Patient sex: M
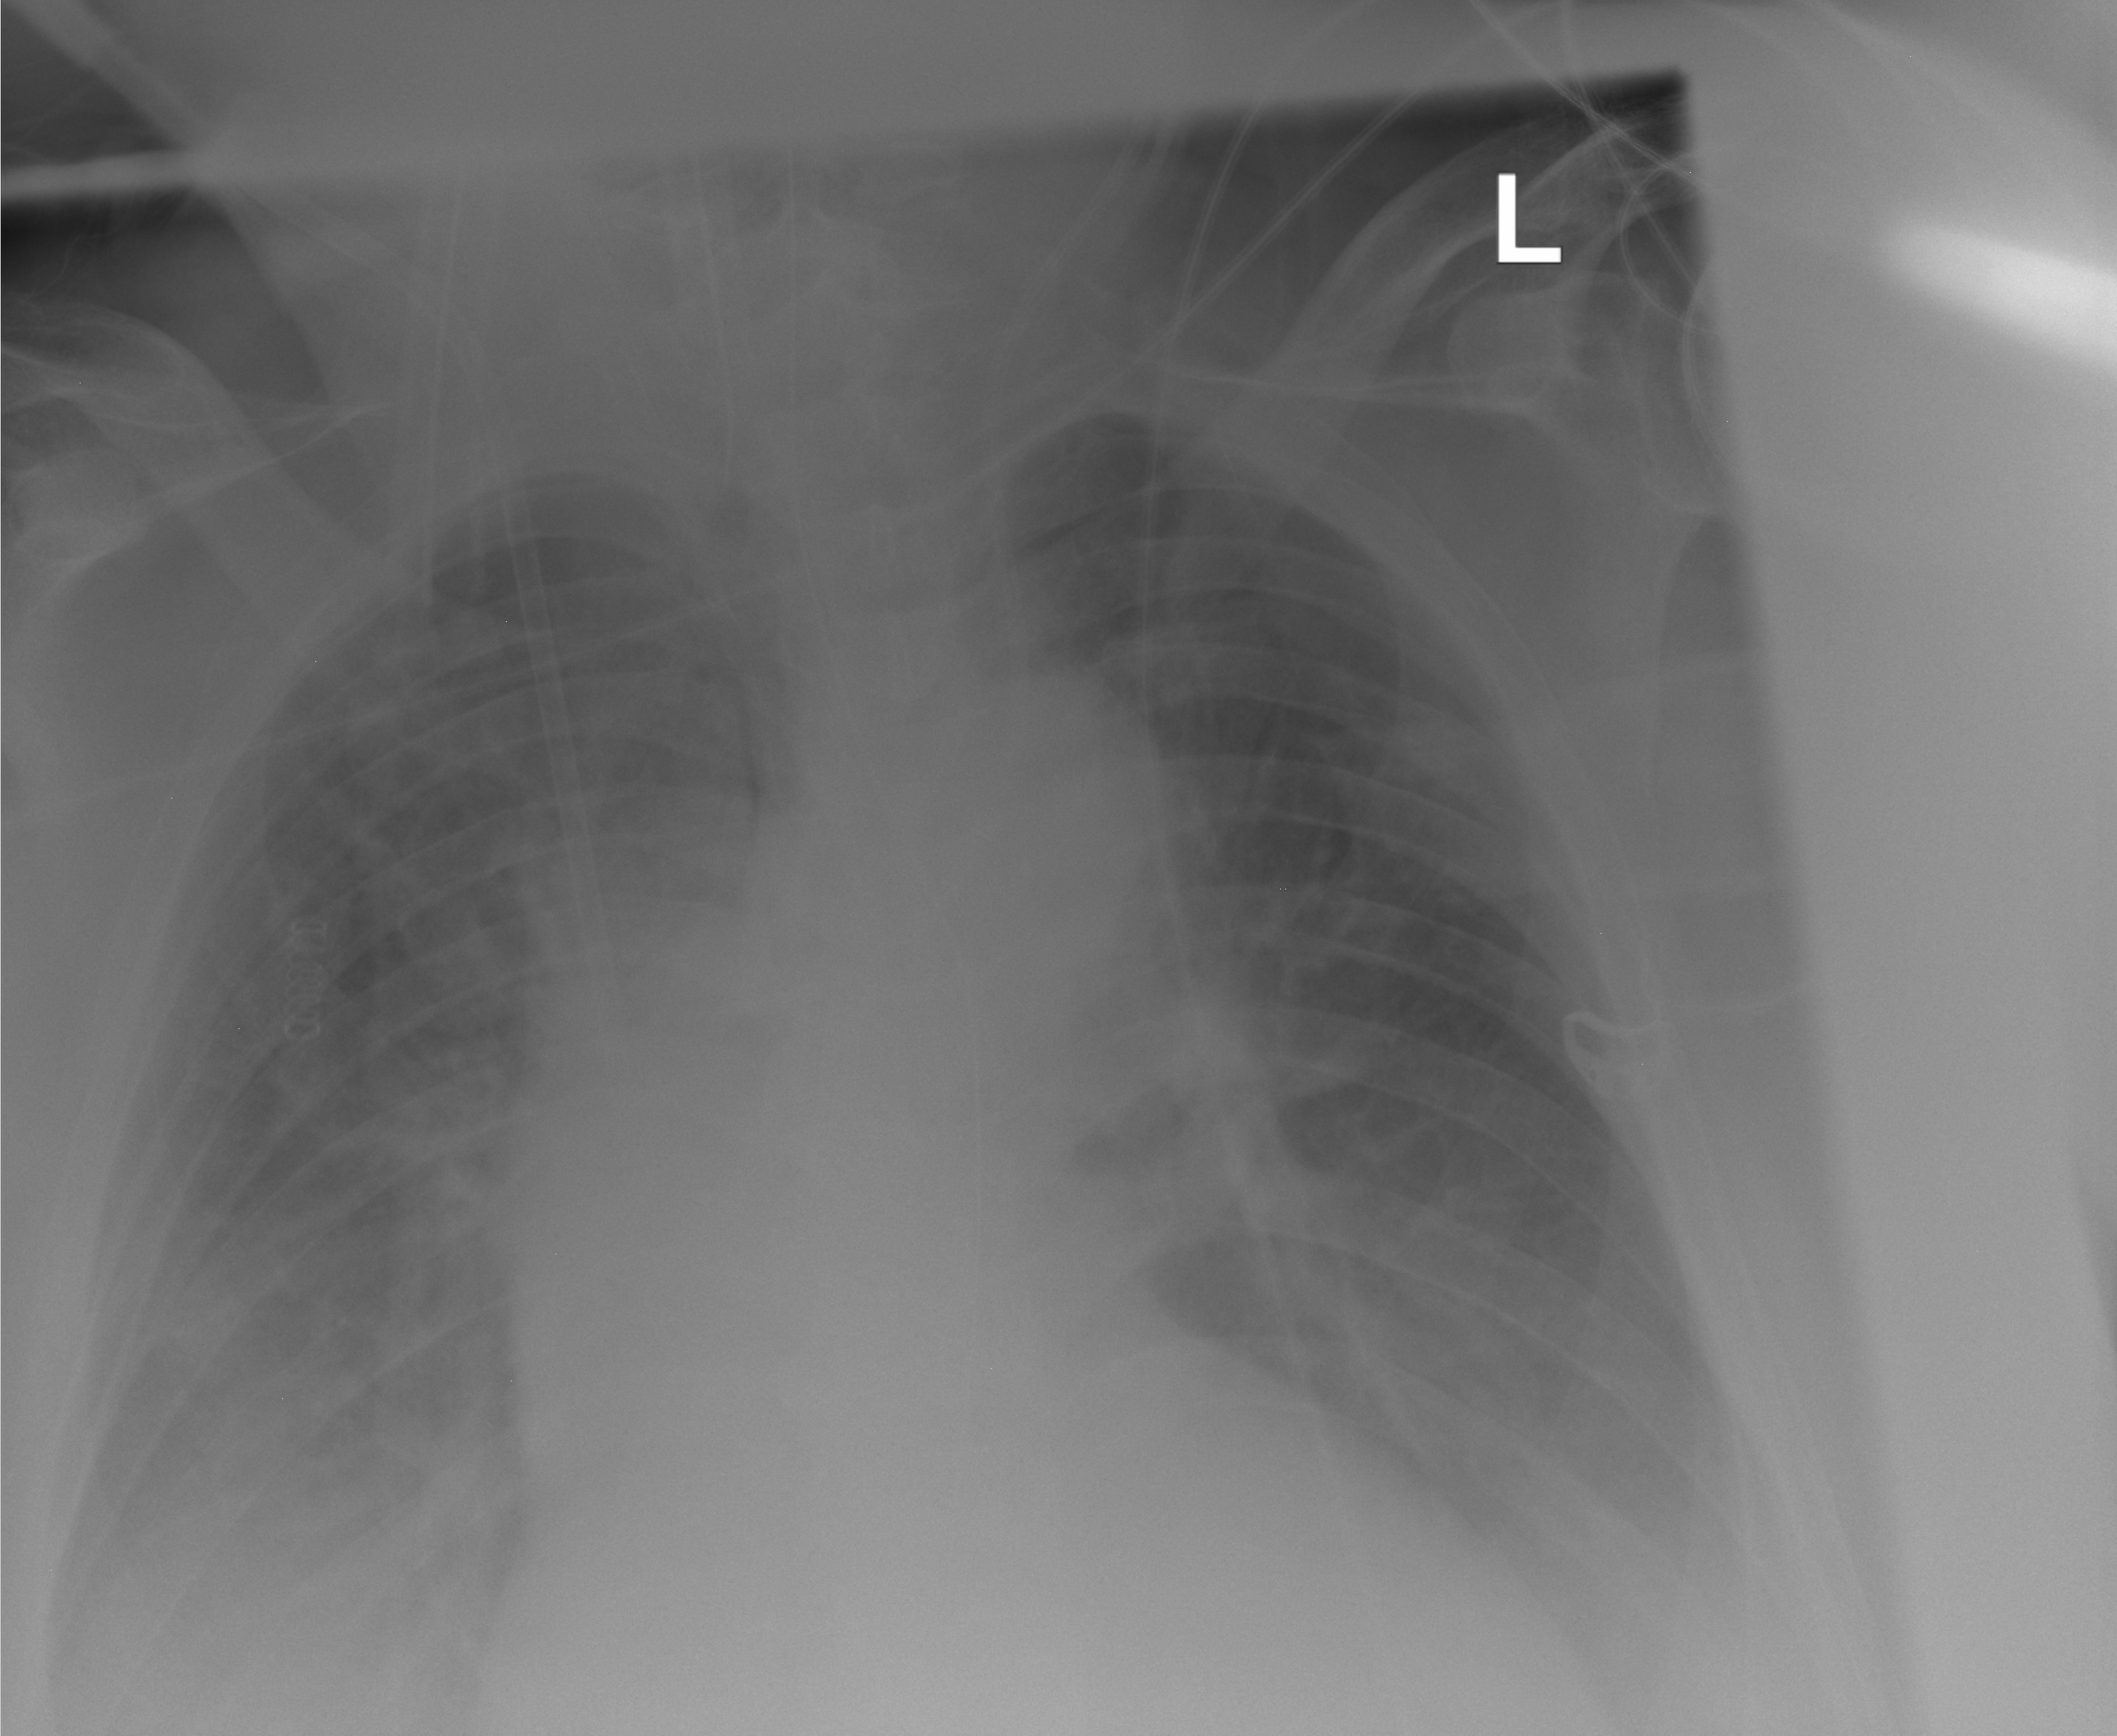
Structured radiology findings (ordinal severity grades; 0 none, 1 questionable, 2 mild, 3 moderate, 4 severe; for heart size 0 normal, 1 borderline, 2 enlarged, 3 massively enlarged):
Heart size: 1
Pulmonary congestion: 2
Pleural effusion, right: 2
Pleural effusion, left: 2
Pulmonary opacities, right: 0
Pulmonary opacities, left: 0
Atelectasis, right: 2
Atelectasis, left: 2